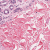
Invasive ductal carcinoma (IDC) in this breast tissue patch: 0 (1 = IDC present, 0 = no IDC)